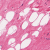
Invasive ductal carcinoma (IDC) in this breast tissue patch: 0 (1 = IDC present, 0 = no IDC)